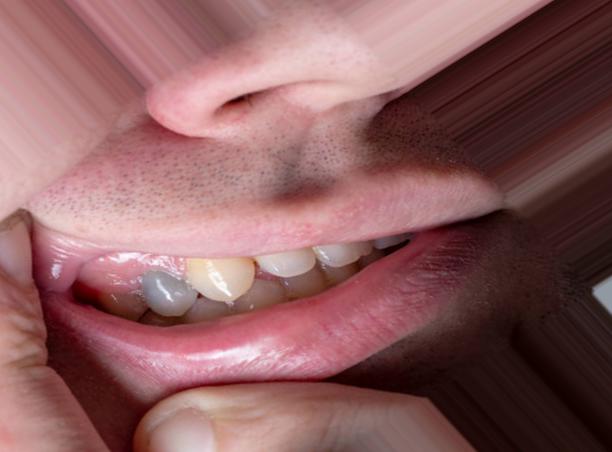
Condition: Caries